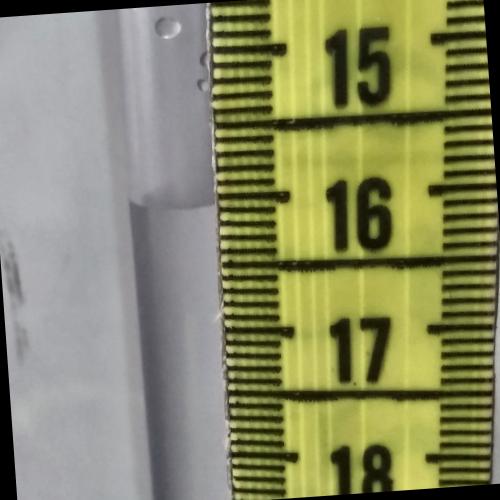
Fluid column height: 16.1 cm